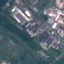
Land use / land cover class: Industrial